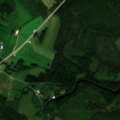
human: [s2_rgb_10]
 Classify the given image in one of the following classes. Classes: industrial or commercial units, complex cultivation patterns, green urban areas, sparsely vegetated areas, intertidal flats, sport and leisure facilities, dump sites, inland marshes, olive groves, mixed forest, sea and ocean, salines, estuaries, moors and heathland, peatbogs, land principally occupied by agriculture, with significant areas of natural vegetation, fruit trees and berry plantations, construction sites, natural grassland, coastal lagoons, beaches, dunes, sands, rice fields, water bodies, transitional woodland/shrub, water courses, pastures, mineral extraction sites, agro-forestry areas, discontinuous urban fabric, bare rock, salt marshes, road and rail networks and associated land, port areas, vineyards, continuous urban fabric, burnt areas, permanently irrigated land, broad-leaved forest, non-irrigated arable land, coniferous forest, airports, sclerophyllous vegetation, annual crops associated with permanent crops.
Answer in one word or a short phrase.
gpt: land principally occupied by agriculture, with significant areas of natural vegetation, coniferous forest, mixed forest